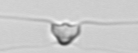
Label: Chaetoceros_didymus